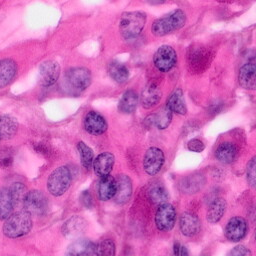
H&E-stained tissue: Pancreatic